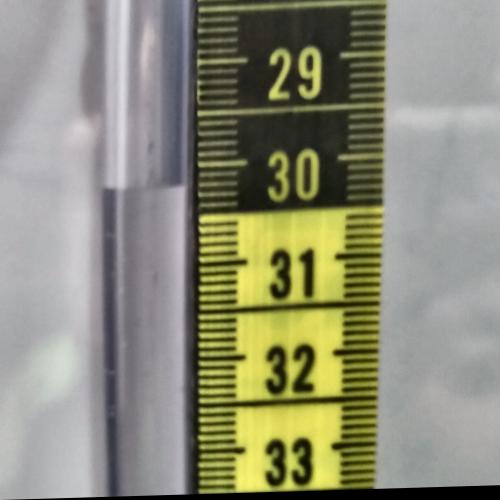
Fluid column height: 30.2 cm